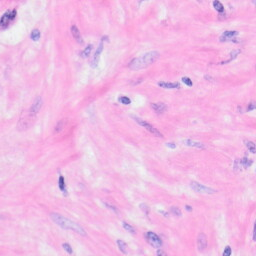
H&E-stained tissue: Kidney